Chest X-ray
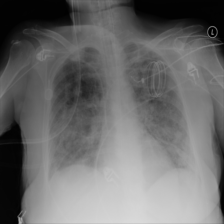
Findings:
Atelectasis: negative
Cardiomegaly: negative
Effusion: negative
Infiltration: negative
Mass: negative
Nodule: negative
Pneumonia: negative
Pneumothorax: negative
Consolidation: negative
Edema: negative
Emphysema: negative
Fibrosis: negative
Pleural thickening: negative
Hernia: negative